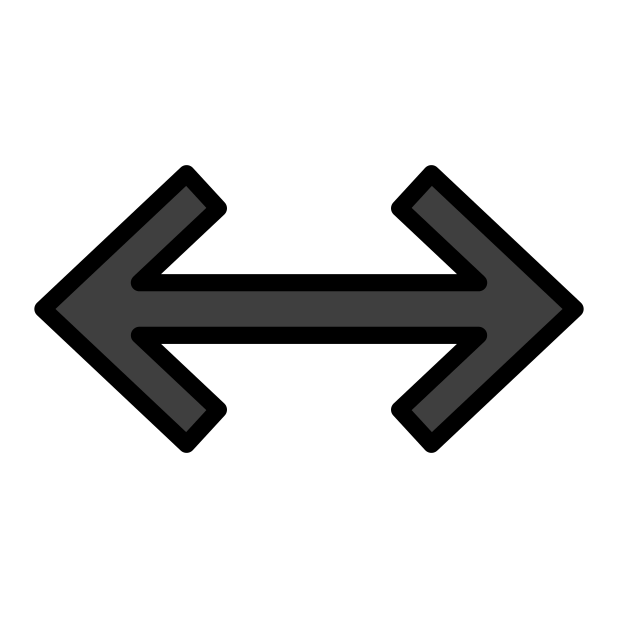
left-right arrow